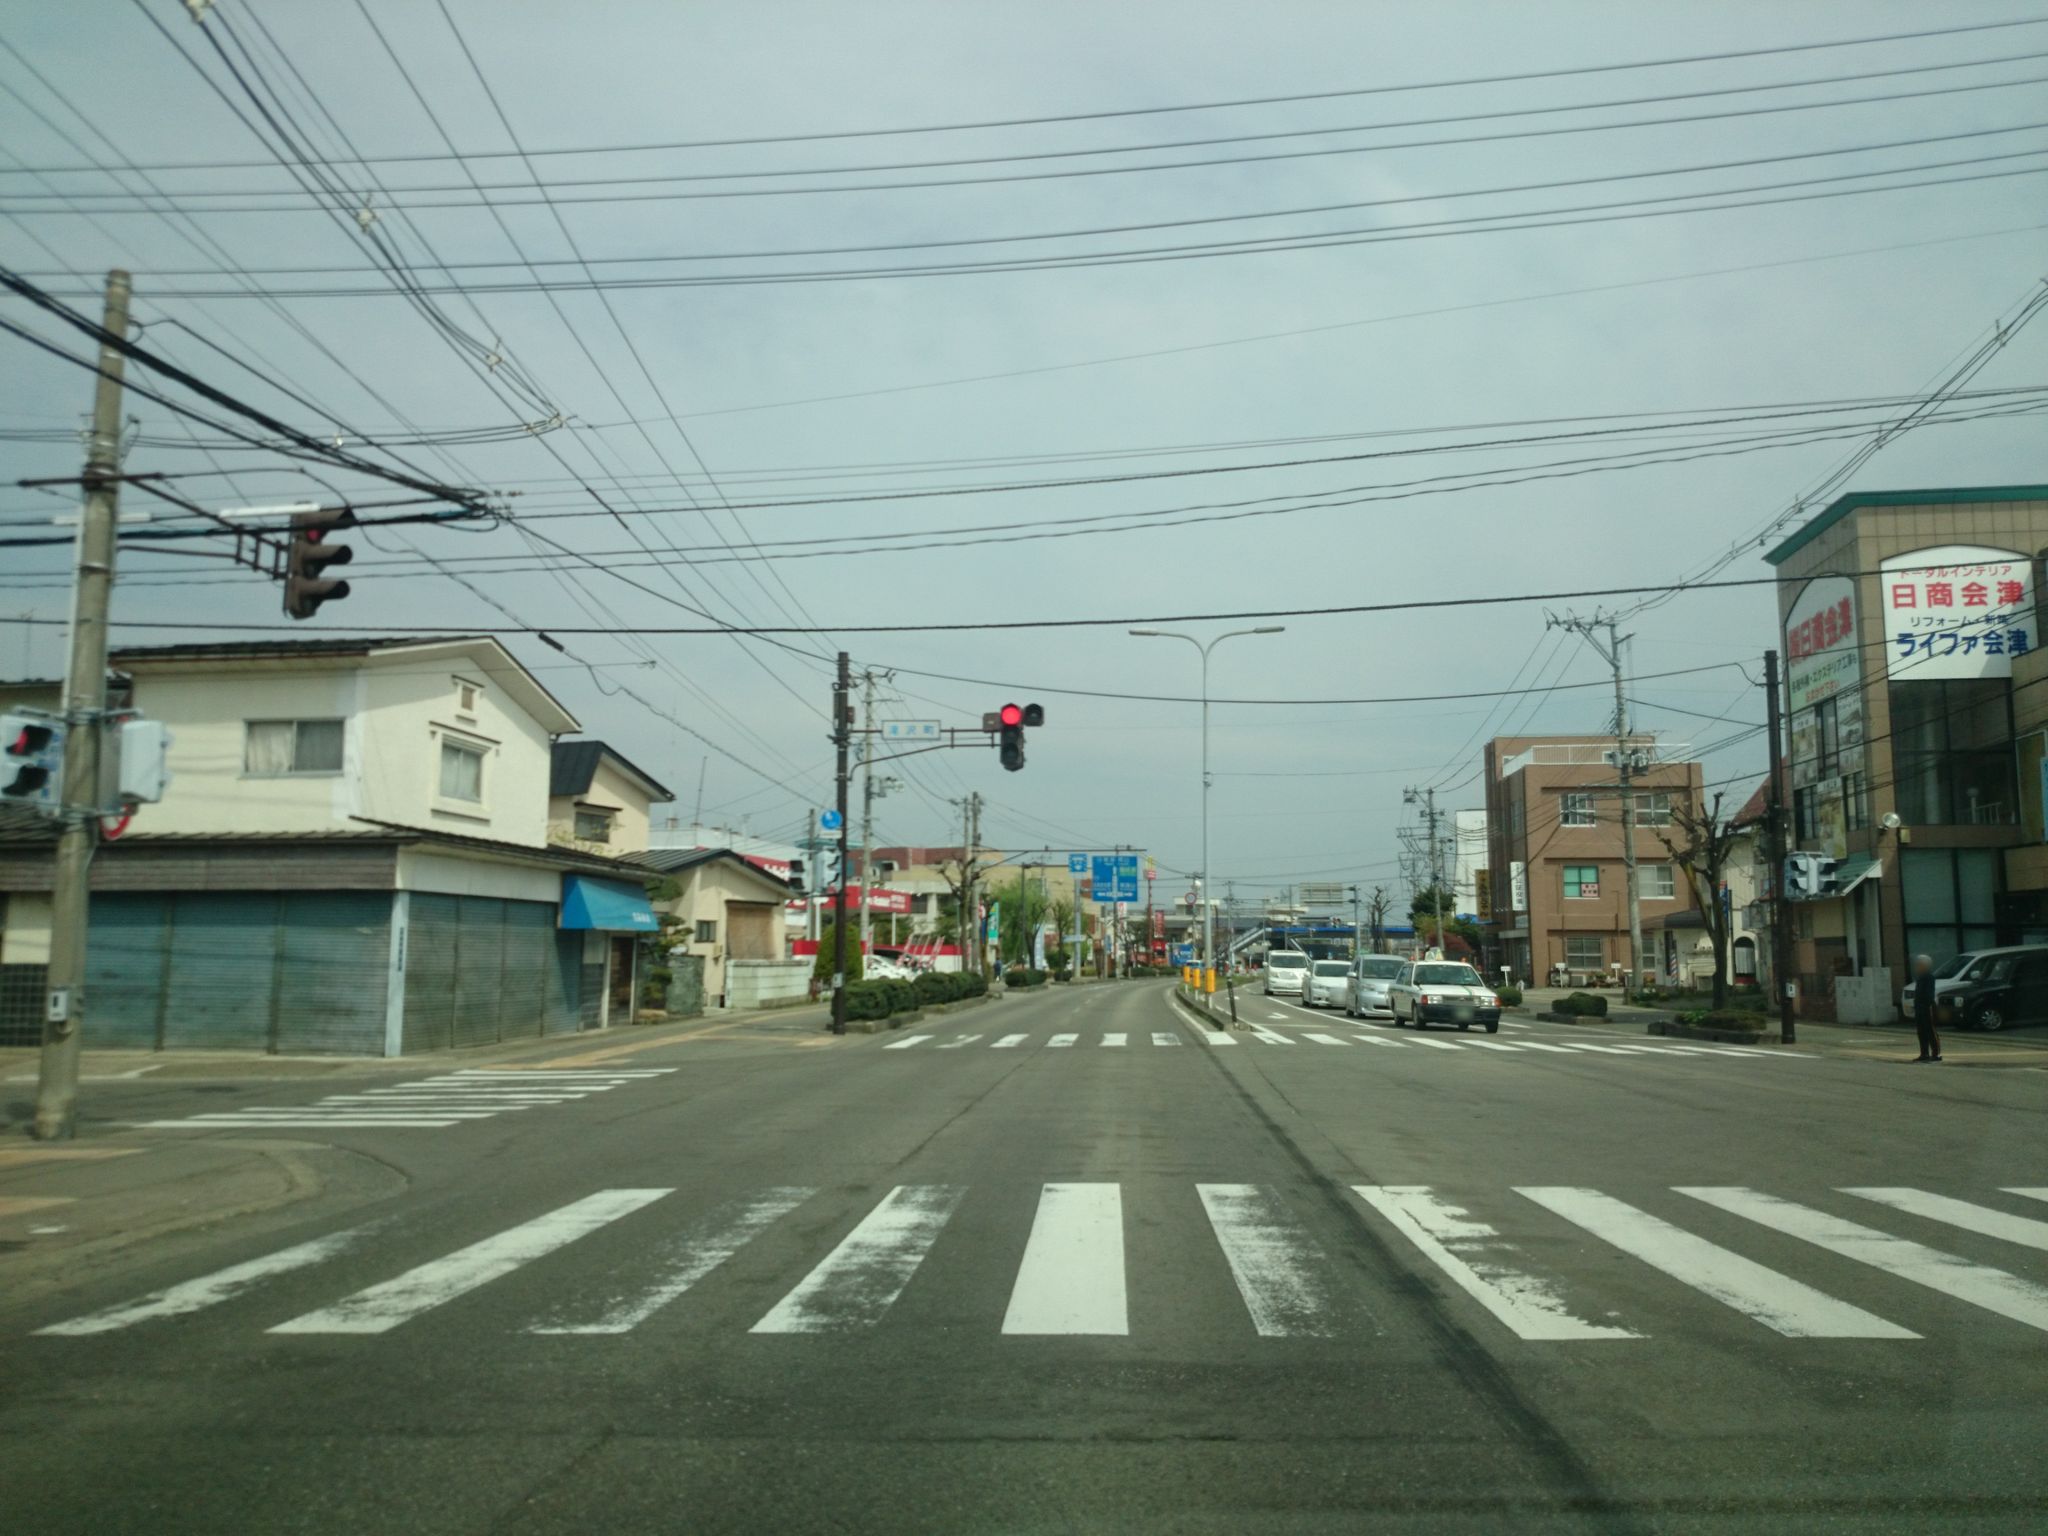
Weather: snowy
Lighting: day
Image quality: good
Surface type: driving surface
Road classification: primary
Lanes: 2.0
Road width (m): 3.8
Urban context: urban centre
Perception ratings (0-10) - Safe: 3.51, Lively: 6.38, Beautiful: 5, Boring: 2.06, Depressing: 7.66, Wealthy: 1.42